Question: I know that in order to remove the dotted outline from a link I need to do the following:
'''
a, a:active, a:focus {
outline: 0 !important;
}
'''
However, when using extjs buttons, this does not work.
I have tried setting borders to none and also using outline: none !important. However, none of these things work. Also, I've tried giving it outline none to .x-btn, .x-btn-focus, .x-focus, etc. with no results.
Can anyone help me? I am testing using Ext JS 5.1.1.451 Classic.
EDIT: I am terribly sorry. I don't know how to share the Sencha Fiddle. Here is the test code. This uses Extjs 5.1
'''
Ext.application({
name: 'Fiddle',
launch: function() {
Ext.create('Ext.toolbar.Toolbar', {
renderTo: document.body,
width: 500,
items: [{
// xtype: 'button', // default for Toolbars
text: 'Button'
}, {
xtype: 'splitbutton',
text: 'Split Button'
},
// begin using the right-justified button container
'->', // same as { xtype: 'tbfill' }
{
xtype: 'textfield',
name: 'field1',
emptyText: 'enter search term'
},
// add a vertical separator bar between toolbar items
'-', // same as {xtype: 'tbseparator'} to create Ext.toolbar.Separator
'text 1', // same as {xtype: 'tbtext', text: 'text1'} to create Ext.toolbar.TextItem
{
xtype: 'tbspacer'
}, // same as ' ' to create Ext.toolbar.Spacer
'text 2', {
xtype: 'tbspacer',
width: 50
}, // add a 50px space
'text 3']
});
}
});
'''
You can try to click the button and see the link outline.
This is what I am referring to:

Also, if it helps, I am using Chrome on Debian.
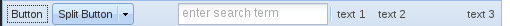
Answer: Override the following CSS:
'''
.x-btn-focus.x-btn-default-toolbar-small .x-btn-wrap {
outline: 1px dotted #333333;
}
'''